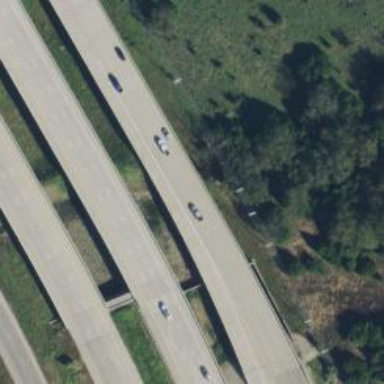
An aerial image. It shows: Motorway bridge.